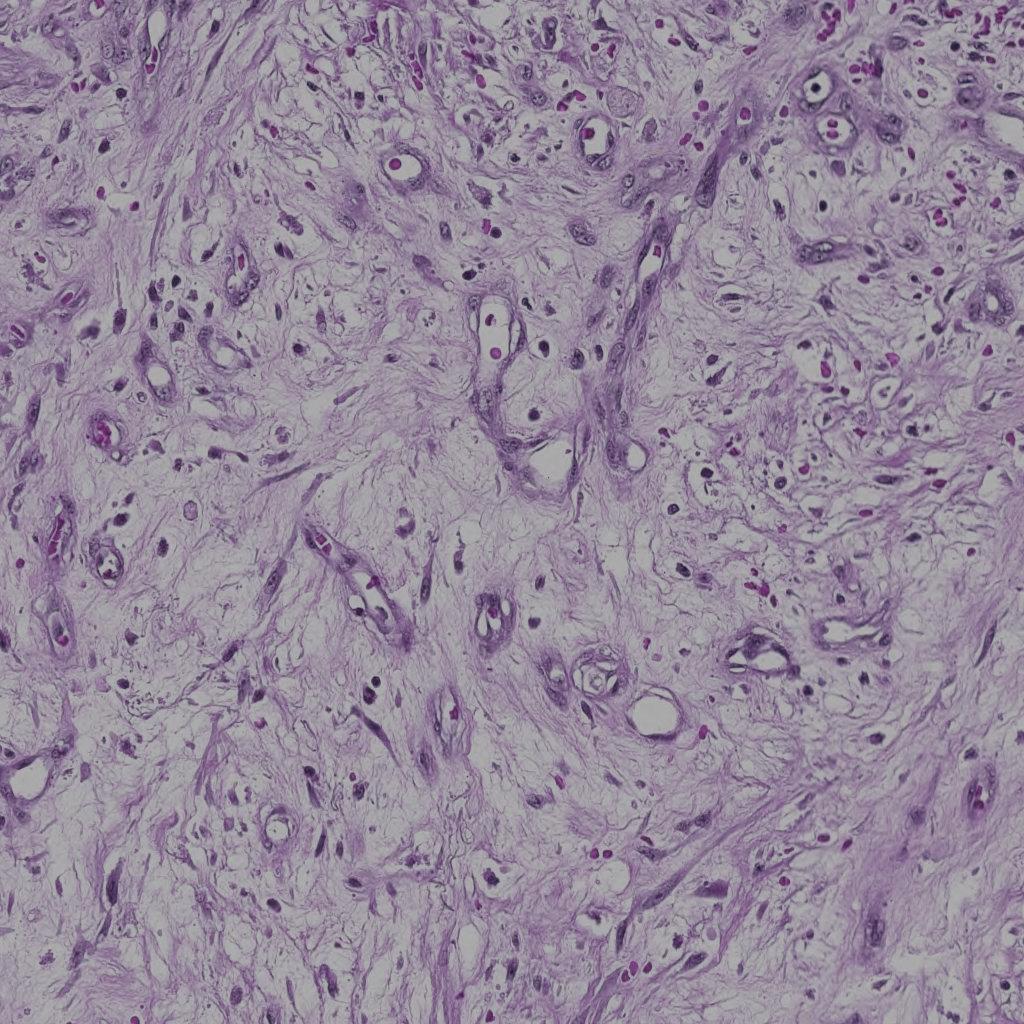
Label: Non-Viable-Tumor